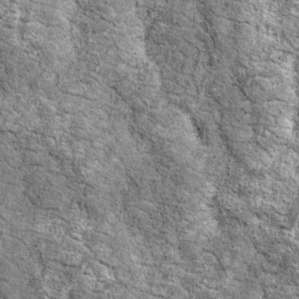
Label: non_frost